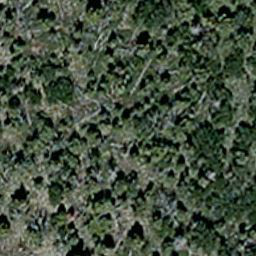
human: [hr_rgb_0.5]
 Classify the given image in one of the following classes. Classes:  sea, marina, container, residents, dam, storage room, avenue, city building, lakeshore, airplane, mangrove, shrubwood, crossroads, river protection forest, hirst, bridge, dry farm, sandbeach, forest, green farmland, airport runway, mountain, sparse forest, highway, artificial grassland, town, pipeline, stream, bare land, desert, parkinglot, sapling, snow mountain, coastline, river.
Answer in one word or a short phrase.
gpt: sparse forest